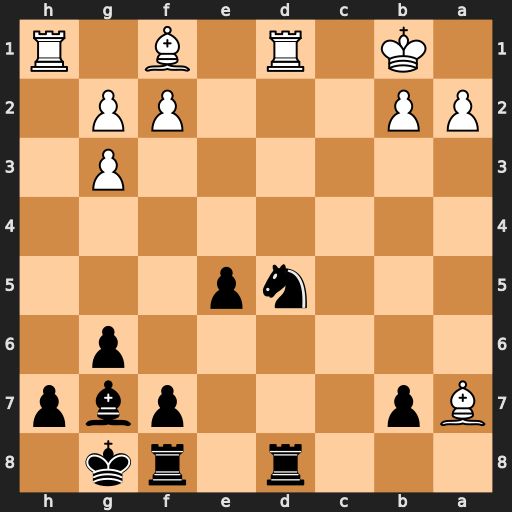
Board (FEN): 3r1rk1/Bp3pbp/6p1/3np3/8/6P1/PP3PP1/1K1R1B1R
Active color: b
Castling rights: -
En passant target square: -
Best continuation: Nc3+ bxc3 Rxd1+